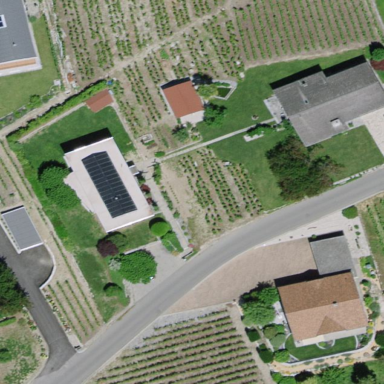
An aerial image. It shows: Vineyard where grapes are grown.